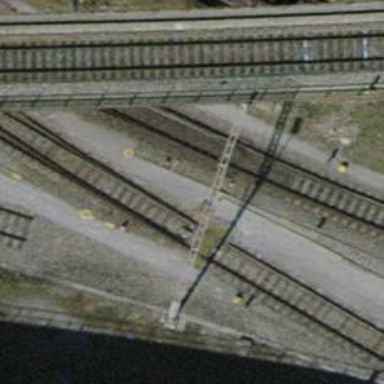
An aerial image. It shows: Railway yard with one track. The railway is electrified with contact line.